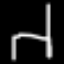
Label: chair